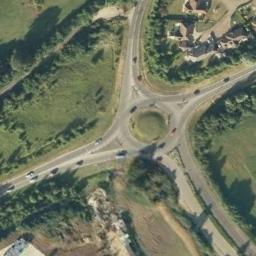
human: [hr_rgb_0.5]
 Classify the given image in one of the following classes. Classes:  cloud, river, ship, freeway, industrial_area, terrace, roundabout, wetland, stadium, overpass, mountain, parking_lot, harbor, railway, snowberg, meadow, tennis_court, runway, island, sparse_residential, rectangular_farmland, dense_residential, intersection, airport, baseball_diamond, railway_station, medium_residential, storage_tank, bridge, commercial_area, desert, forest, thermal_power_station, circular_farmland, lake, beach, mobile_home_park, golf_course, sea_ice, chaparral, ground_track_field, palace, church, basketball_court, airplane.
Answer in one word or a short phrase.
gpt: roundabout